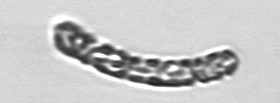
Label: Guinardia_striata